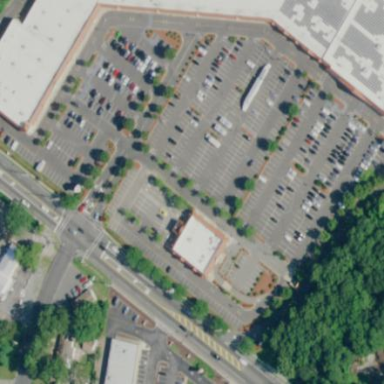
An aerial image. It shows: Retail area.